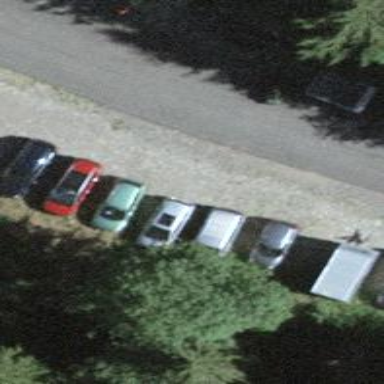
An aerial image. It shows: Parking area.